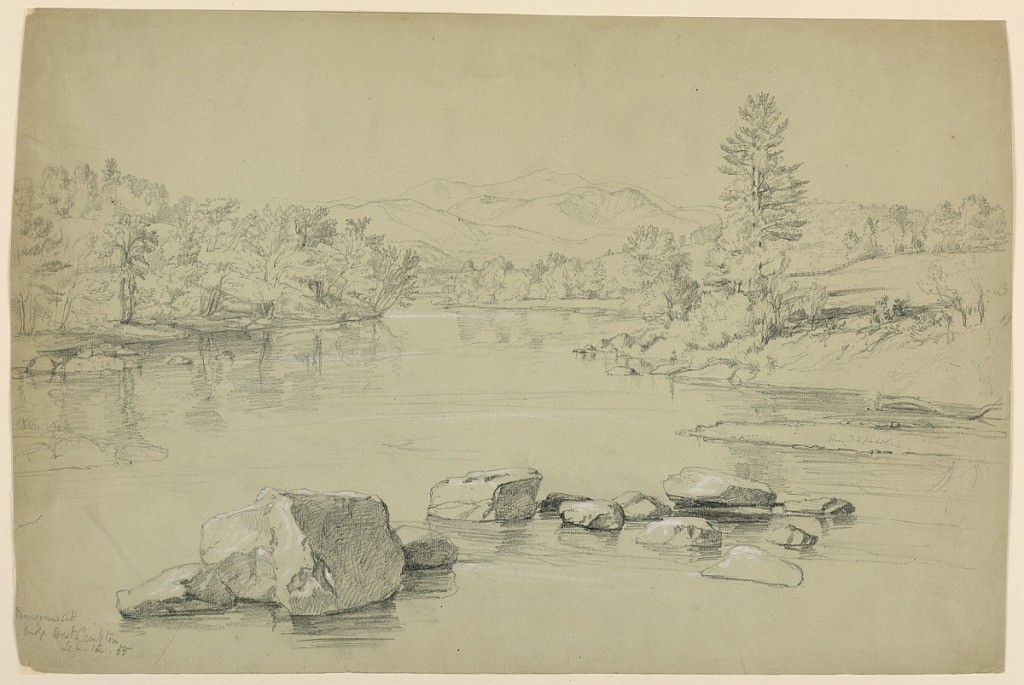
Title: Pemigewassett Bridge, West Campton, New Hampshire
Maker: Daniel Huntington, American, 1816–1906
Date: September 12, 1855
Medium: Graphite, white and black crayon on green-grey paper
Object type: Drawing
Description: Sketch from the bridge, looking up the Pemigewasset River.  Banks at left and right with rocks and trees, and mountains beyond.